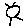
Label: sun